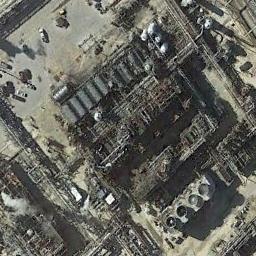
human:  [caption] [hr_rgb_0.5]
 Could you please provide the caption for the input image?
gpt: The industrial area has a construction site and lots of industrial equipment .

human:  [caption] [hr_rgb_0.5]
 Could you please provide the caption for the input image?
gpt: In an industrial area, There are some large-scale outdoor machinery and equipment, Metal tanks, Pipelines, Etc , And stacked materials .

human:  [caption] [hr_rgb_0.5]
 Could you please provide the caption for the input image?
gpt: There are many houses in the industrial area .

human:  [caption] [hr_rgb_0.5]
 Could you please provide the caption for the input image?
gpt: Houses in industrial areas have different roofs .

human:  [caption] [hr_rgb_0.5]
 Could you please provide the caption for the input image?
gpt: There are some black buildings and pipelines on the industrial area .